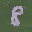
Label: 8